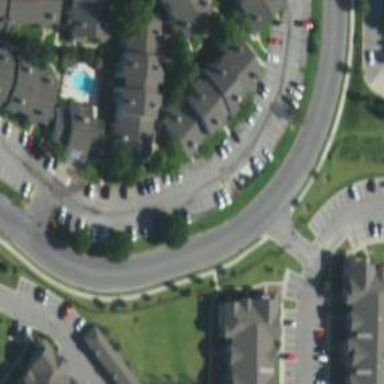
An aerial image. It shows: Living street.